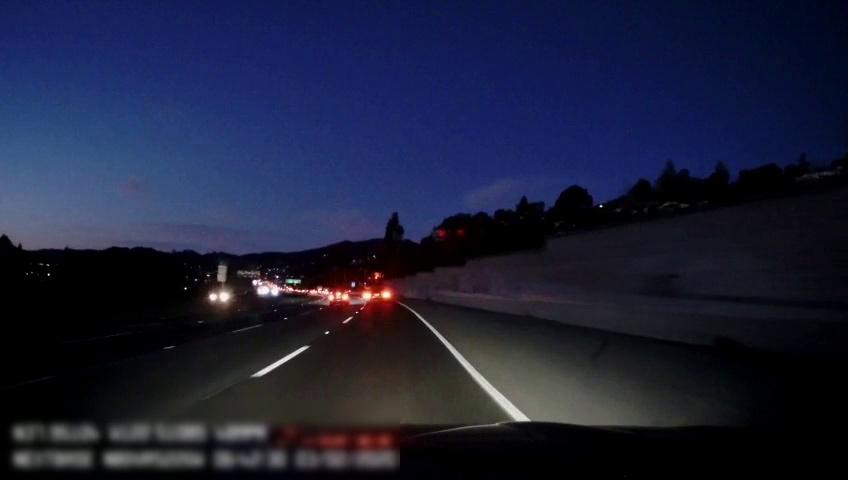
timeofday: Night
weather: Other
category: Drivable Space
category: Vehicles | Car
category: Vehicles | Car
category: Vehicles | Truck
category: Lanes | Current Lane
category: Lanes | Current Lane
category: Lanes | Alternate Lane
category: Lanes | Alternate Lane
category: Traffic | Signs